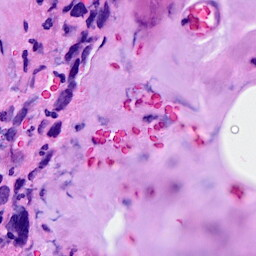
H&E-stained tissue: Breast